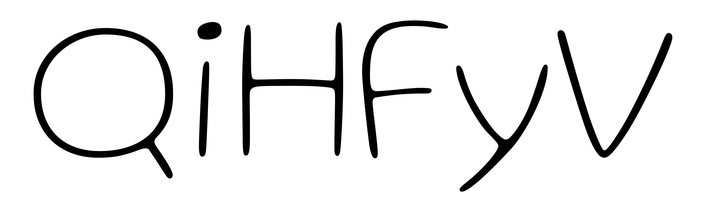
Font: Gluten_Thin